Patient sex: F
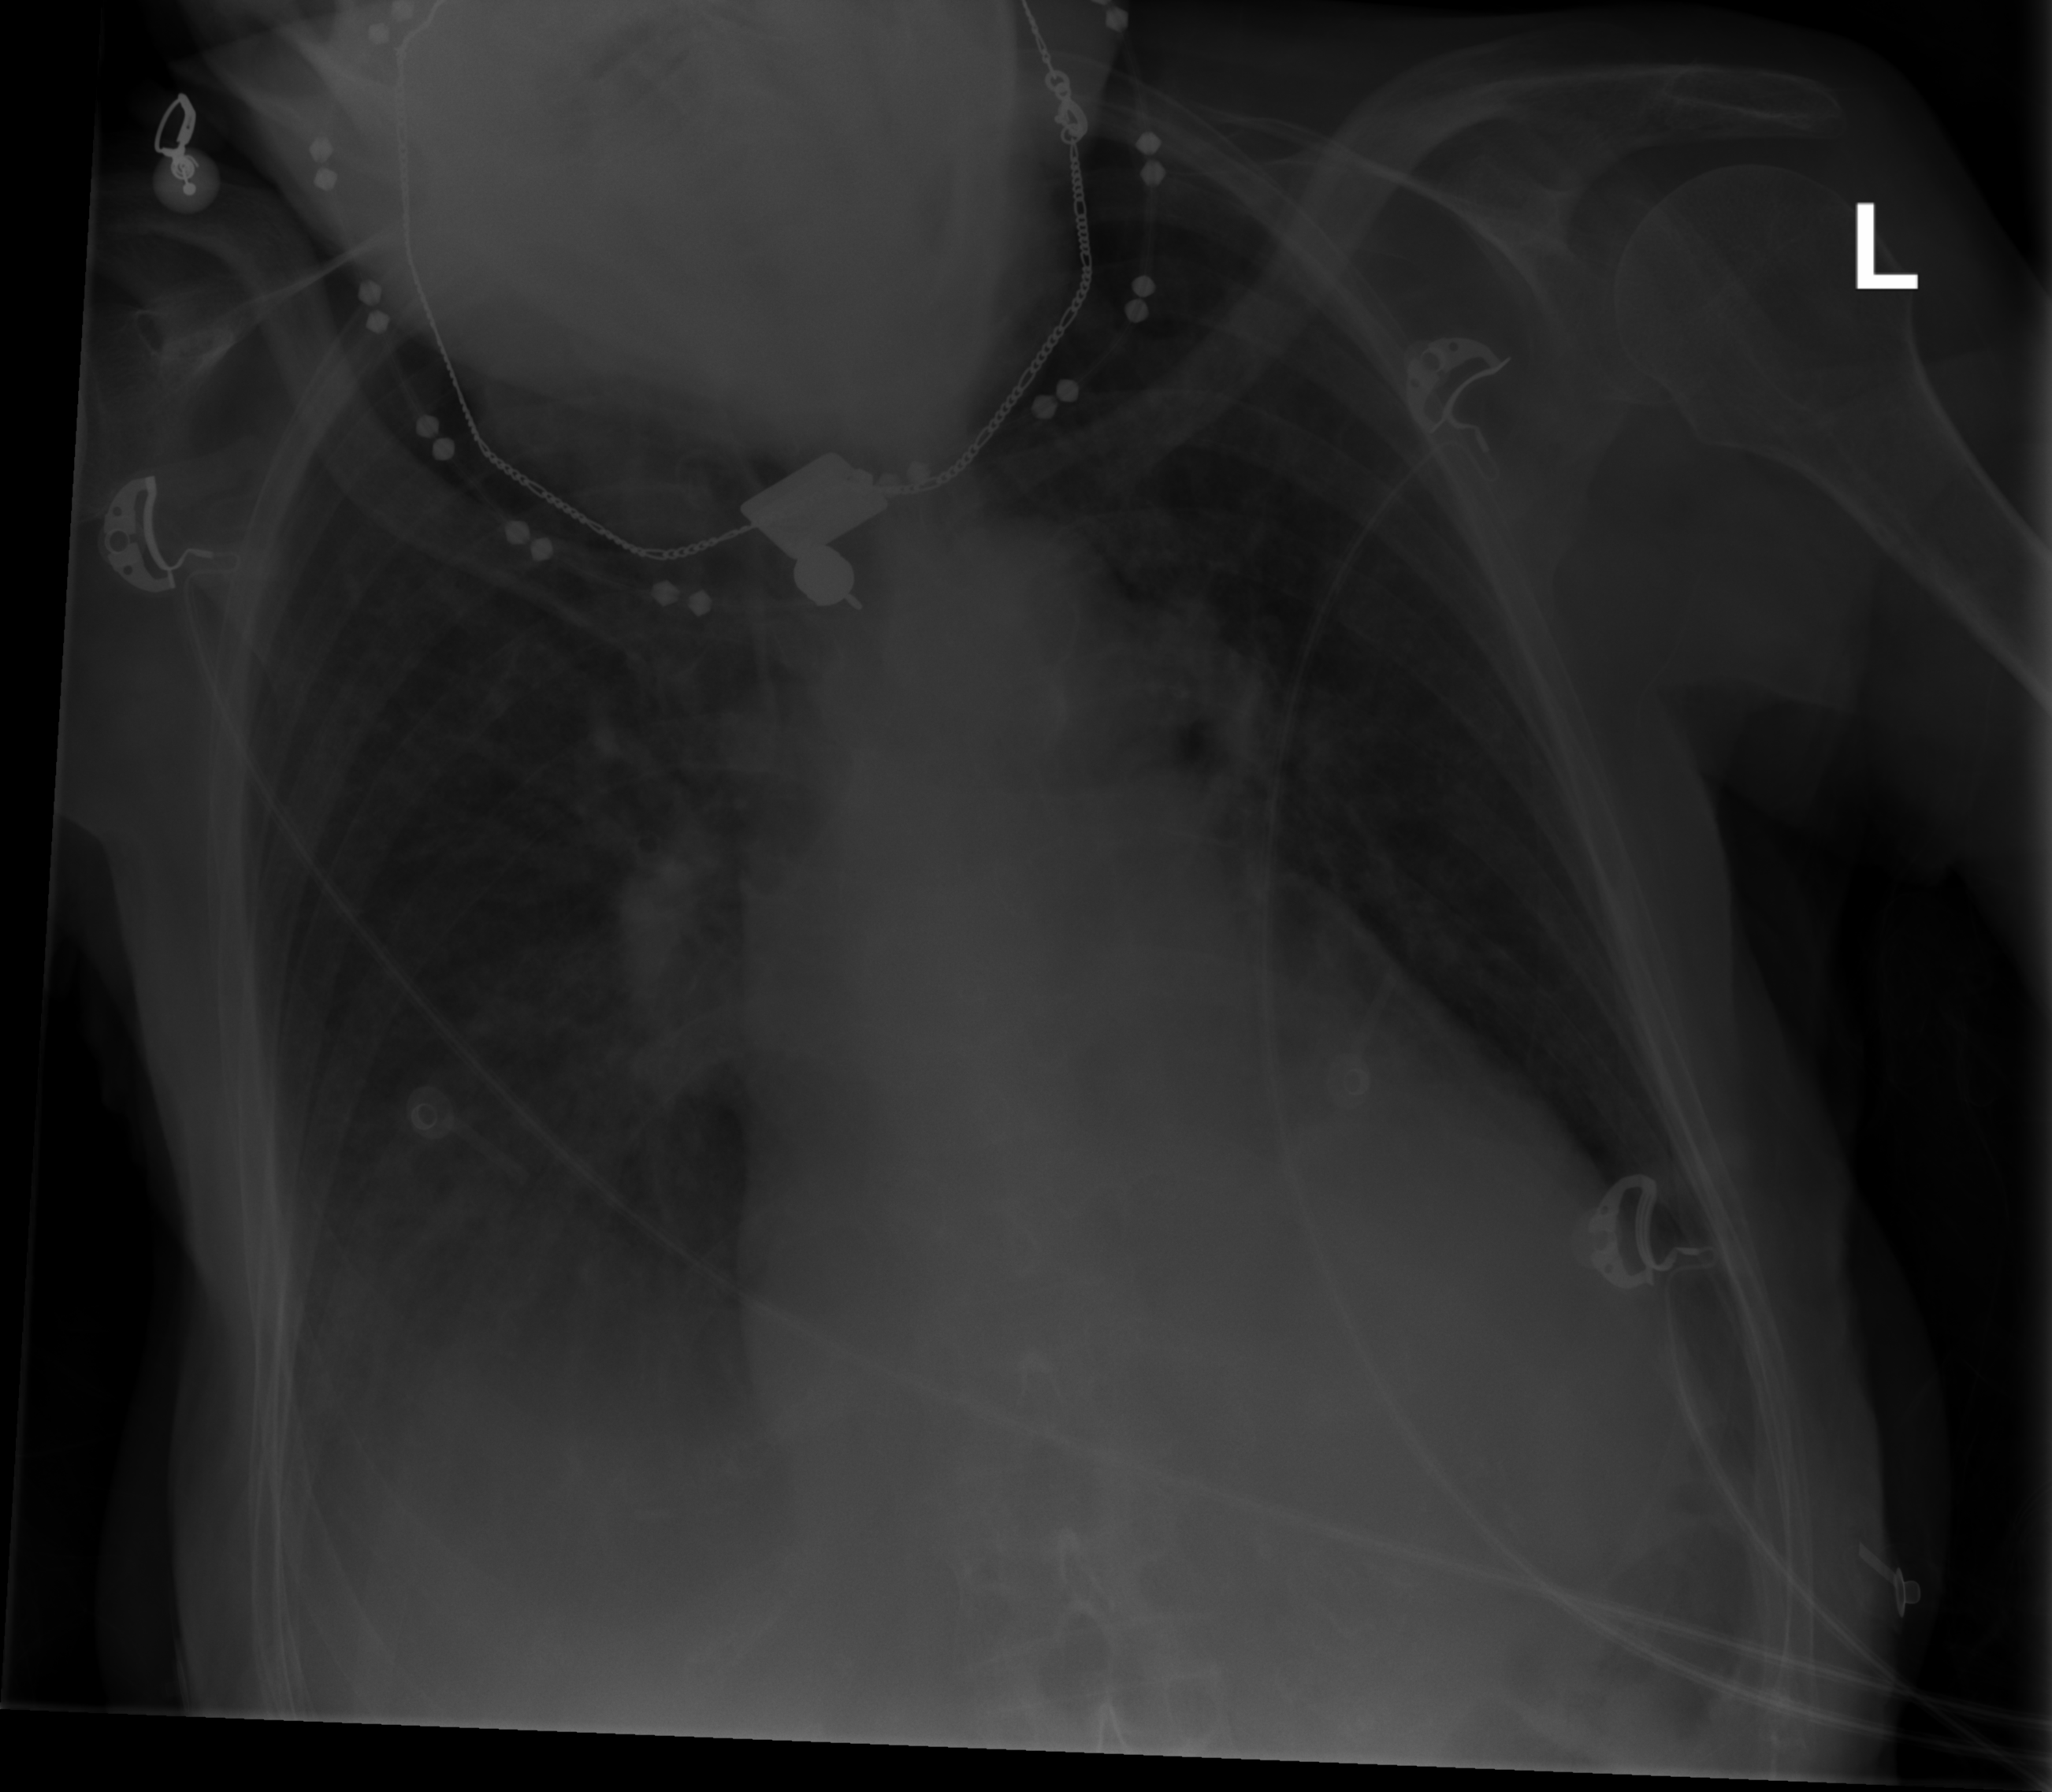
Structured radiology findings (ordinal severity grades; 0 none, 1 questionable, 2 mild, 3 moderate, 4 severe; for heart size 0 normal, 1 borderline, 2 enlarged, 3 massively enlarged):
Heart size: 2
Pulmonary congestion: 0
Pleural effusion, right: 2
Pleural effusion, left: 0
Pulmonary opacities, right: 0
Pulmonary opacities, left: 0
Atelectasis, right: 0
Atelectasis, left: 0